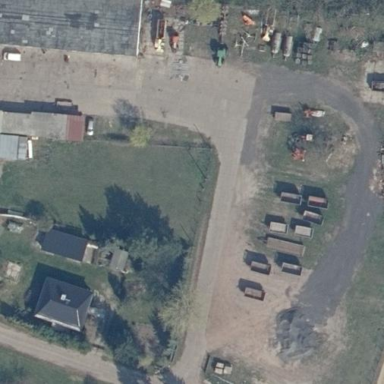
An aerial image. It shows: Farmyard area.